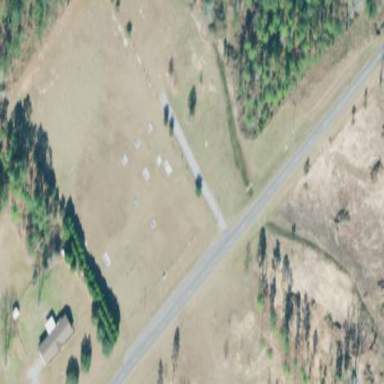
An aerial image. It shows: Cemetery.